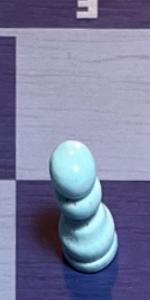
Label: Pawn_White